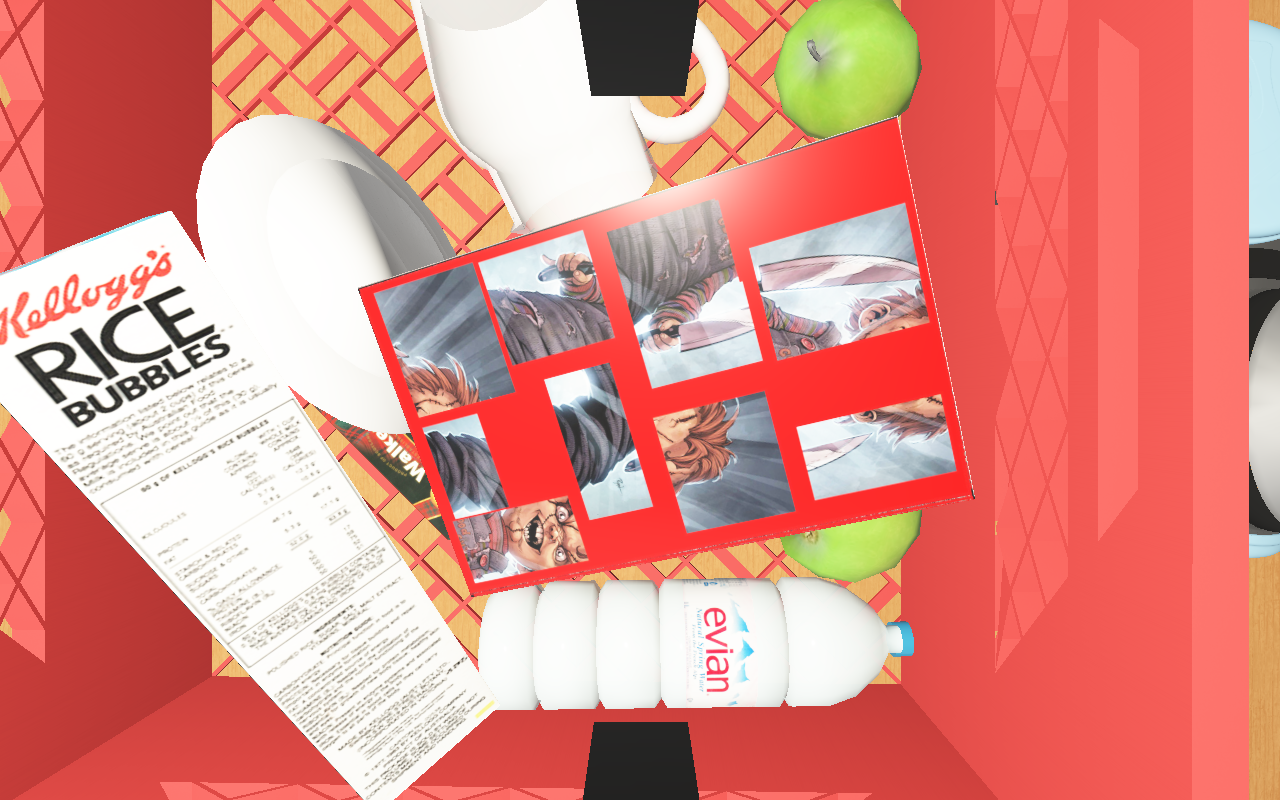
Objects in the scene:
water bottle
apple
apple
orange
orange
plate
glass
wineglass
honey jar
jam jar
cereal box
biscuit box